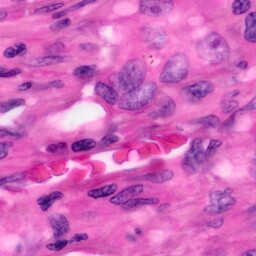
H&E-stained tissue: Pancreatic